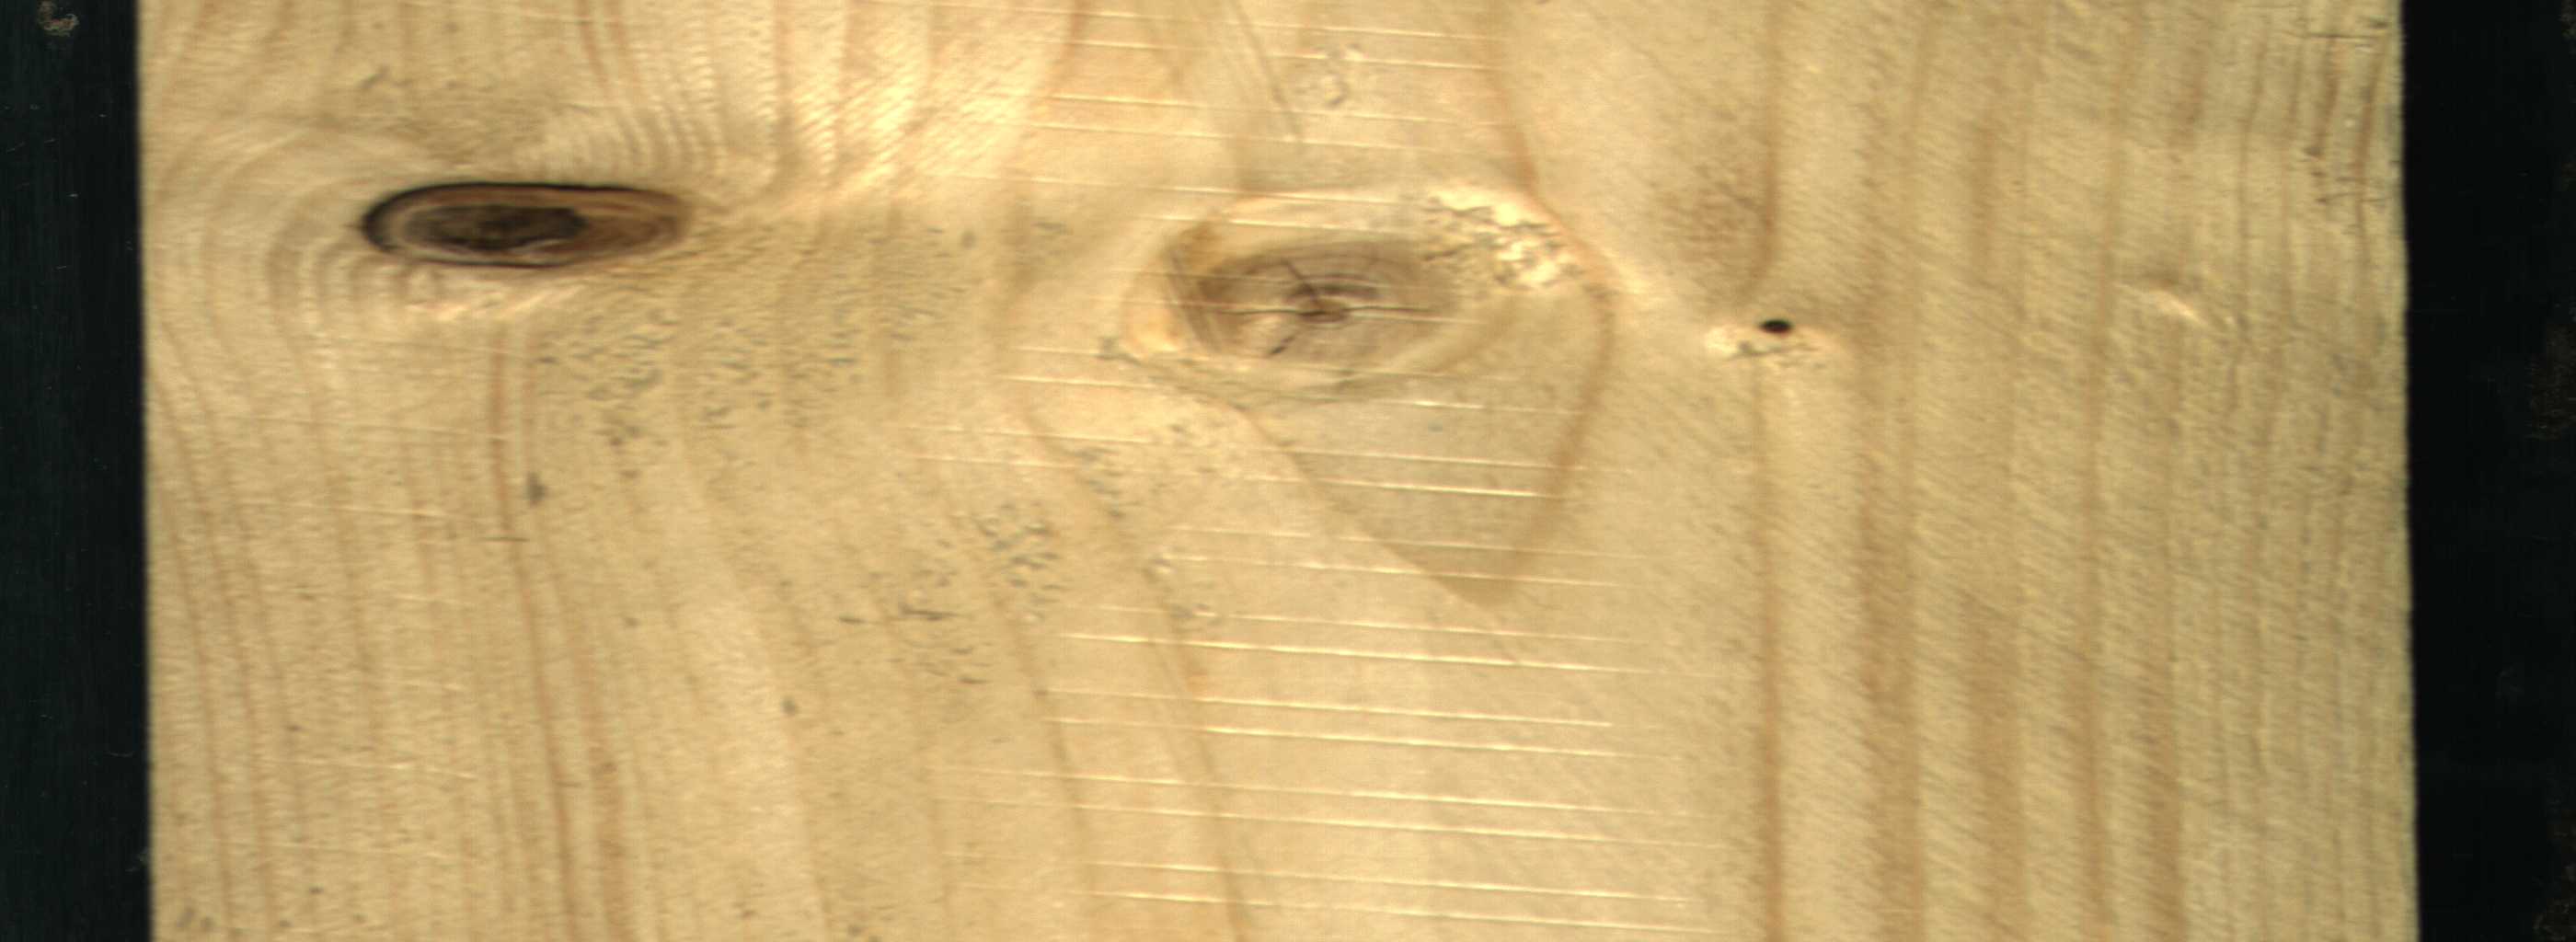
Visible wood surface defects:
Dead_Knot
Dead_Knot
Live_Knot